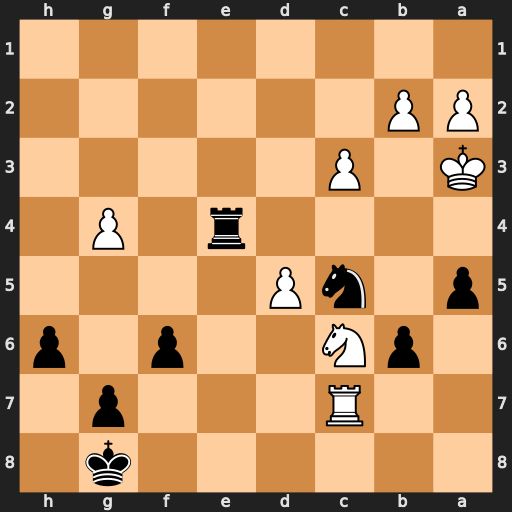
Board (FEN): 6k1/2R3p1/1pN2p1p/p1nP4/4r1P1/K1P5/PP6/8
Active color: b
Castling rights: -
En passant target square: -
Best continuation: Ra4#